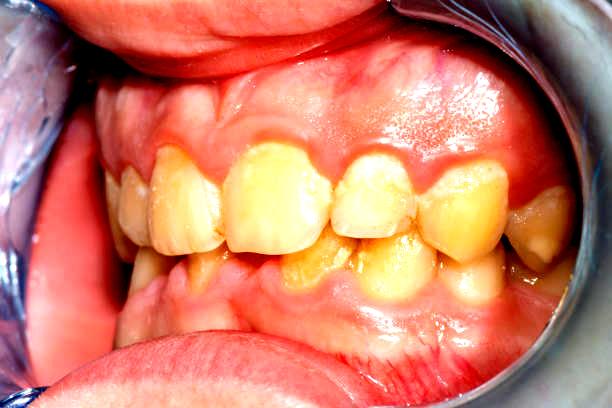
Condition: Gingivitis